Field crop: maize
Growth stage: 2
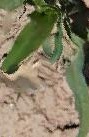
Species: maize